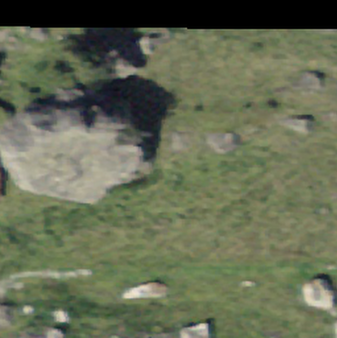
Label: bouldering_area